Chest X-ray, PA view. Patient: 30 years old, sex M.
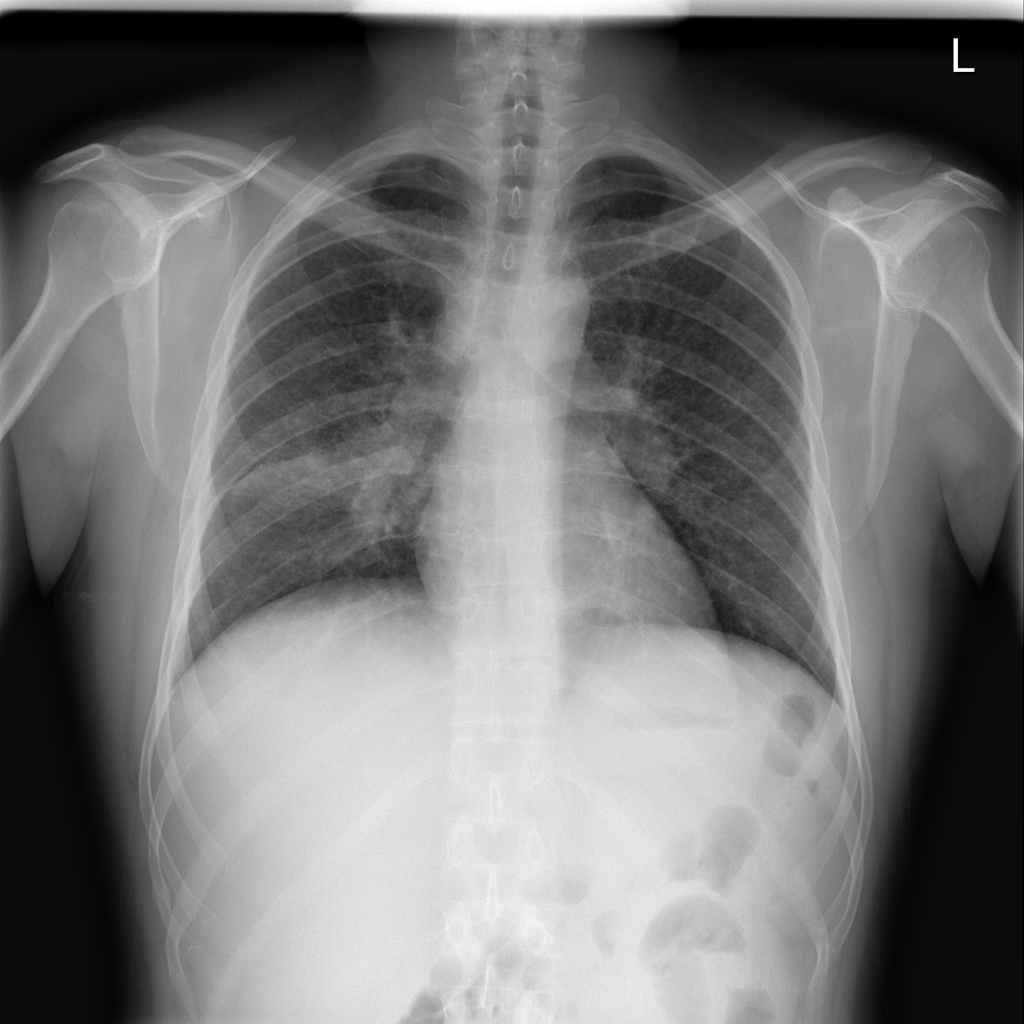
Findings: Atelectasis, Effusion, Infiltration